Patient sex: F
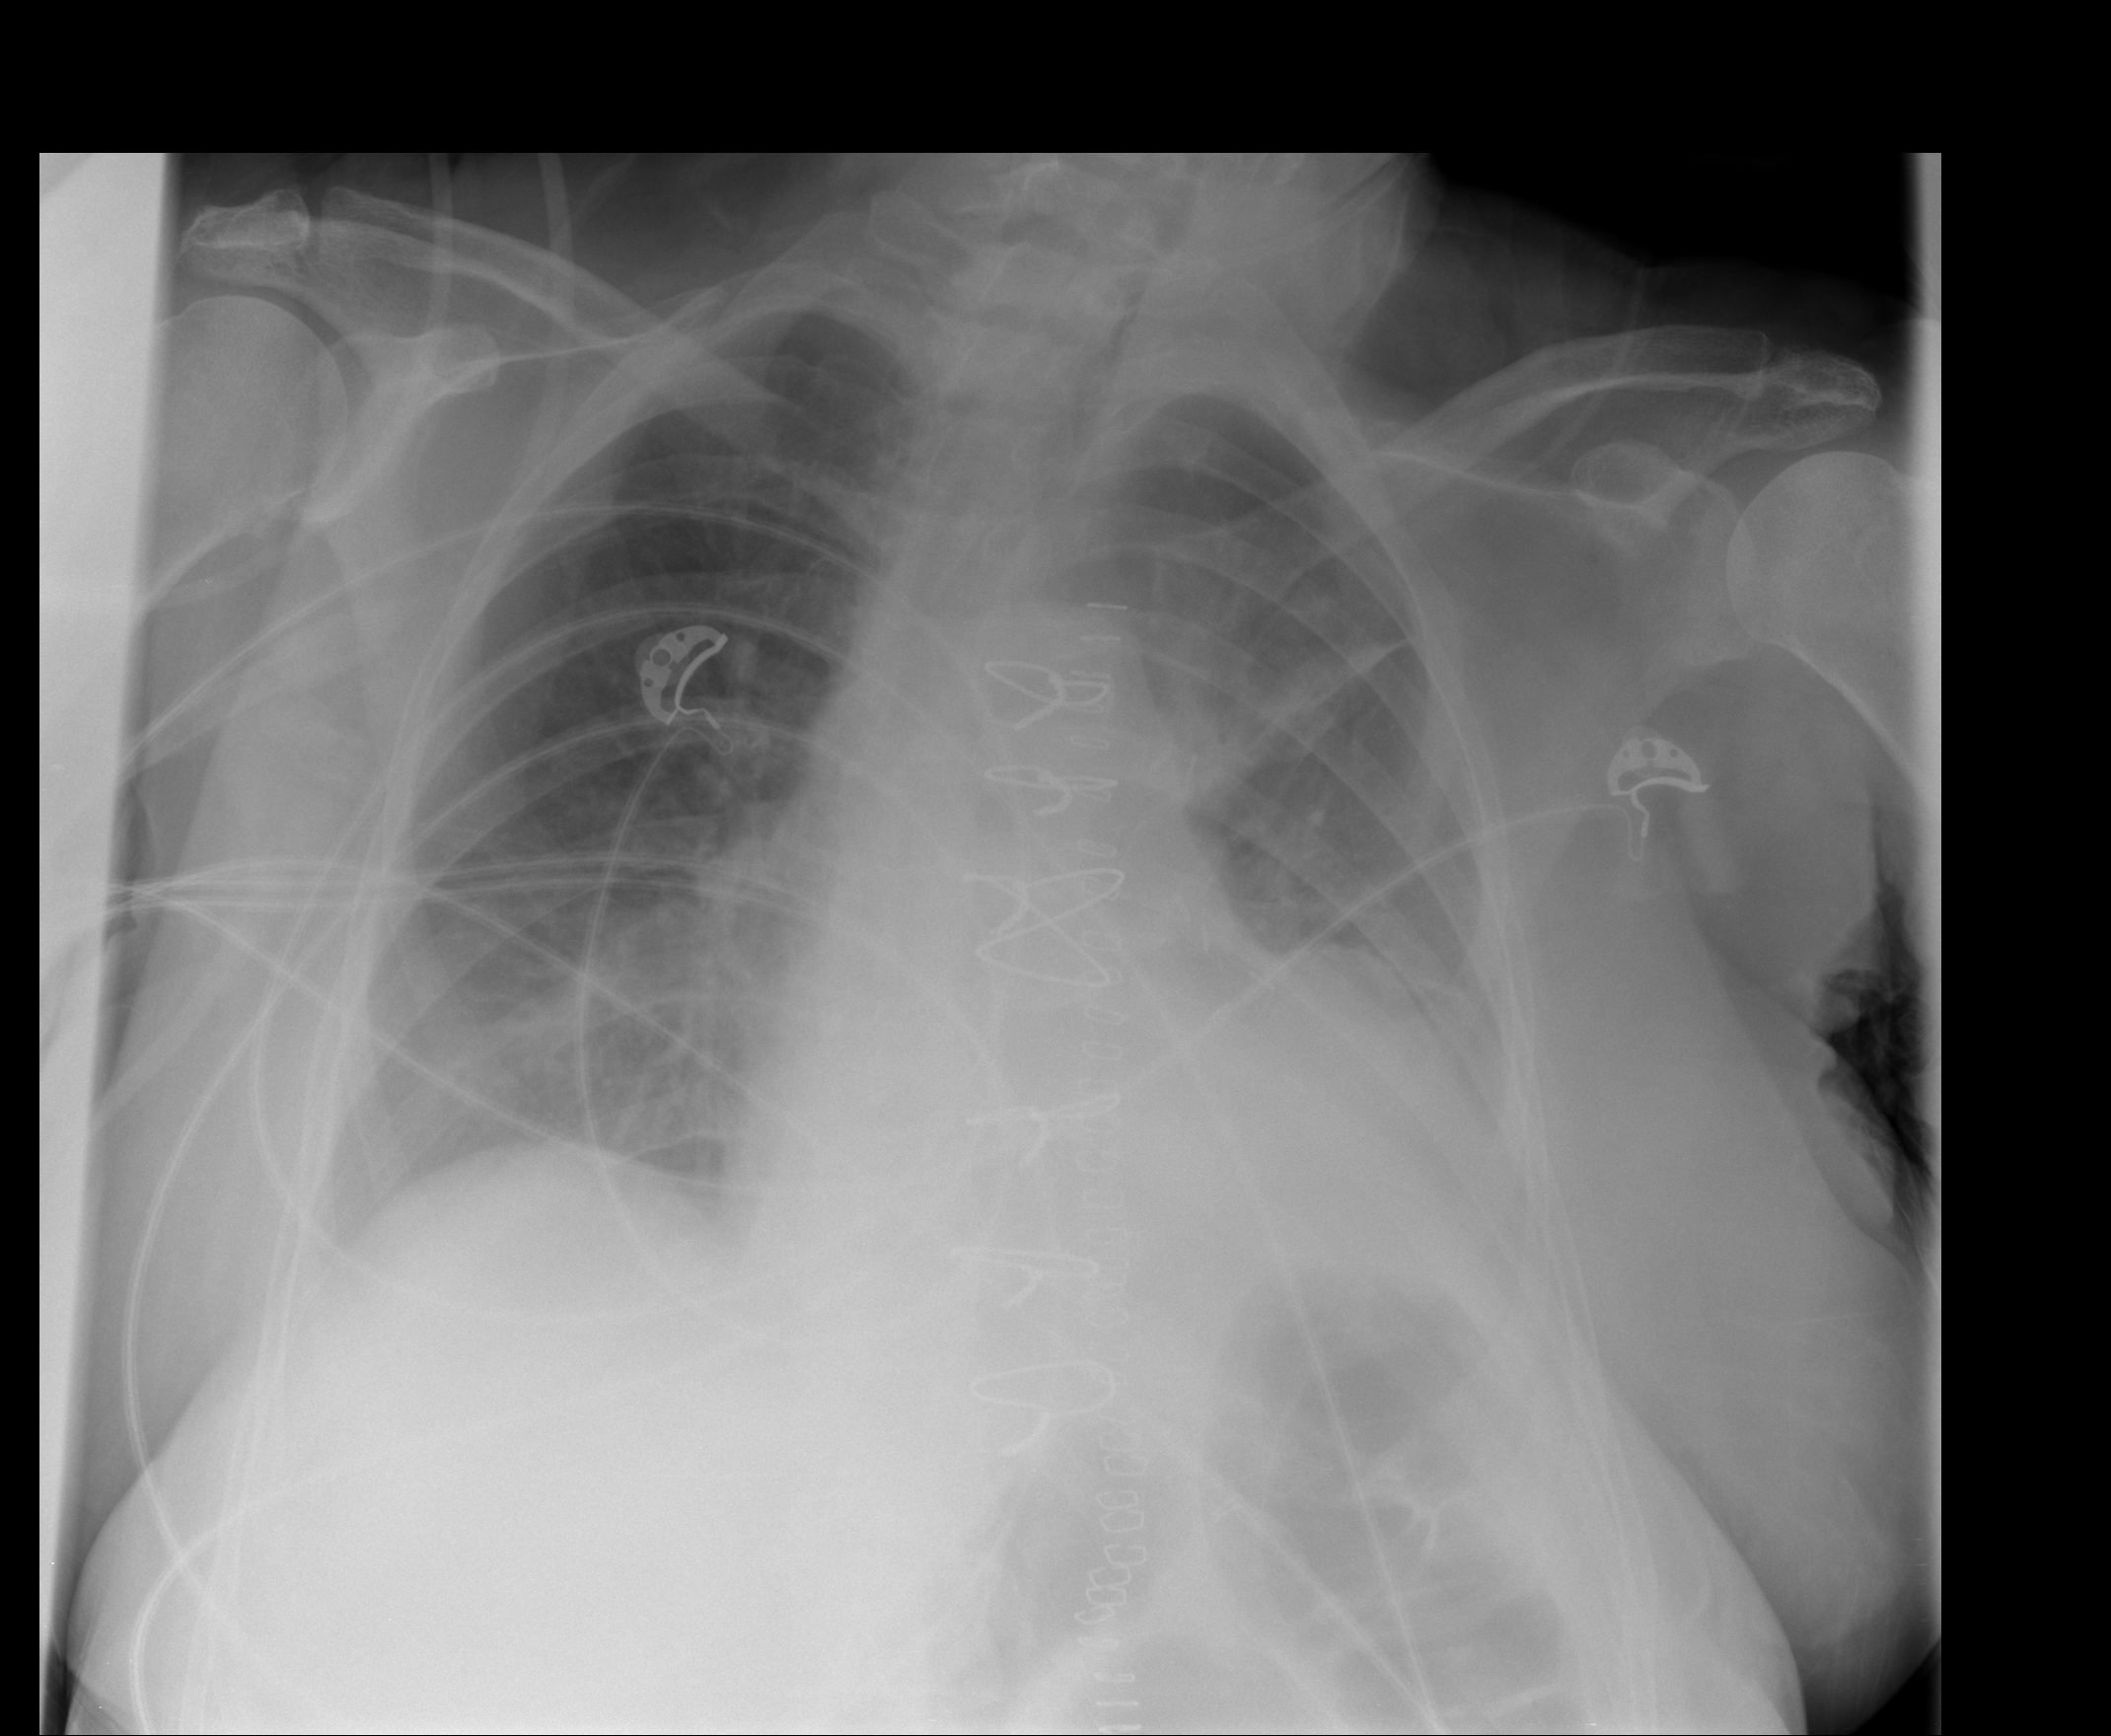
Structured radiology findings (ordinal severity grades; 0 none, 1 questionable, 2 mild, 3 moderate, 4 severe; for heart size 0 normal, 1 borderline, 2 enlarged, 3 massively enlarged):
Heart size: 2
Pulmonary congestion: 1
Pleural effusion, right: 0
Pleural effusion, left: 2
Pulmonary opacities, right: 0
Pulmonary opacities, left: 0
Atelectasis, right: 0
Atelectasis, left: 2